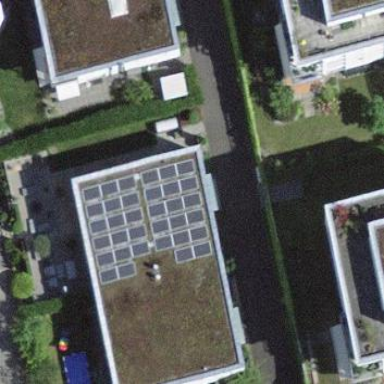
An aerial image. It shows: Solar power generator.